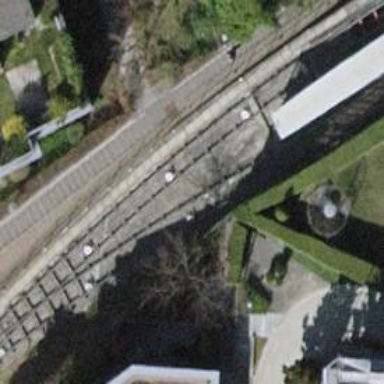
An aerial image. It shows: Single-track railway for funicular.